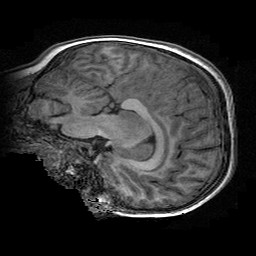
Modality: T1w
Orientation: sagittal
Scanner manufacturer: ge
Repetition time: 0.008096 s
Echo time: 0.00318 s